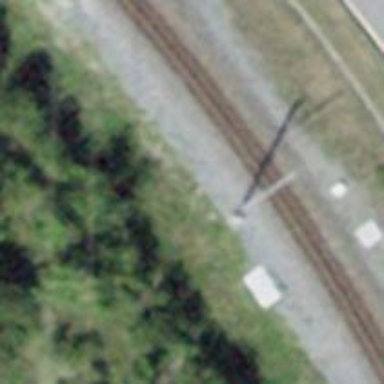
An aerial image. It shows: Catenary mast for power lines.